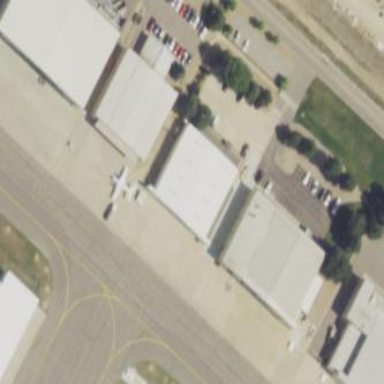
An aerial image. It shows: Building that is hangar at the airport.